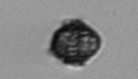
Label: Kryptoperidinium_triquetrum